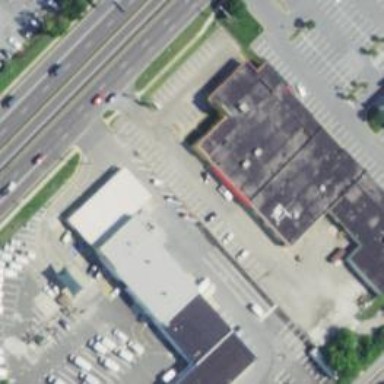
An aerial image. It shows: Building housing furniture shop.